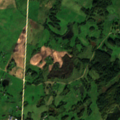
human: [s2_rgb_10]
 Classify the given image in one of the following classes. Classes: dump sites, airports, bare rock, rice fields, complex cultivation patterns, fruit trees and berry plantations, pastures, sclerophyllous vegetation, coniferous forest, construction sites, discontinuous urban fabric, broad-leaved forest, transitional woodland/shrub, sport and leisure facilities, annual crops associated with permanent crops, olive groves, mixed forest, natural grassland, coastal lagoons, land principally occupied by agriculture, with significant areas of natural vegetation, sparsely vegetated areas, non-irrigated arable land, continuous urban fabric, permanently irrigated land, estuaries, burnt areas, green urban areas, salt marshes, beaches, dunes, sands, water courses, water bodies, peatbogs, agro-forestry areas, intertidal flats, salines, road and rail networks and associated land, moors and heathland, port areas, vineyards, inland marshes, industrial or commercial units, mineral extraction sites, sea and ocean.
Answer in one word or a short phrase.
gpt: non-irrigated arable land, pastures, complex cultivation patterns, land principally occupied by agriculture, with significant areas of natural vegetation, broad-leaved forest